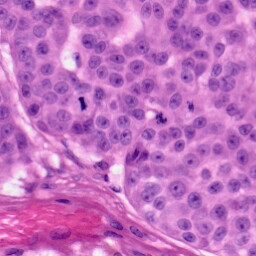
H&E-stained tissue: Skin